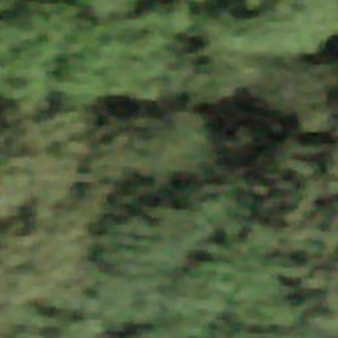
Label: other